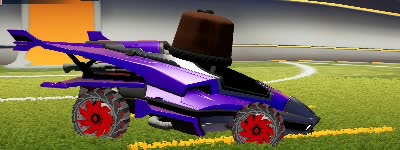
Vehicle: aftershock